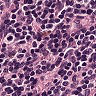
Metastatic tissue present: no